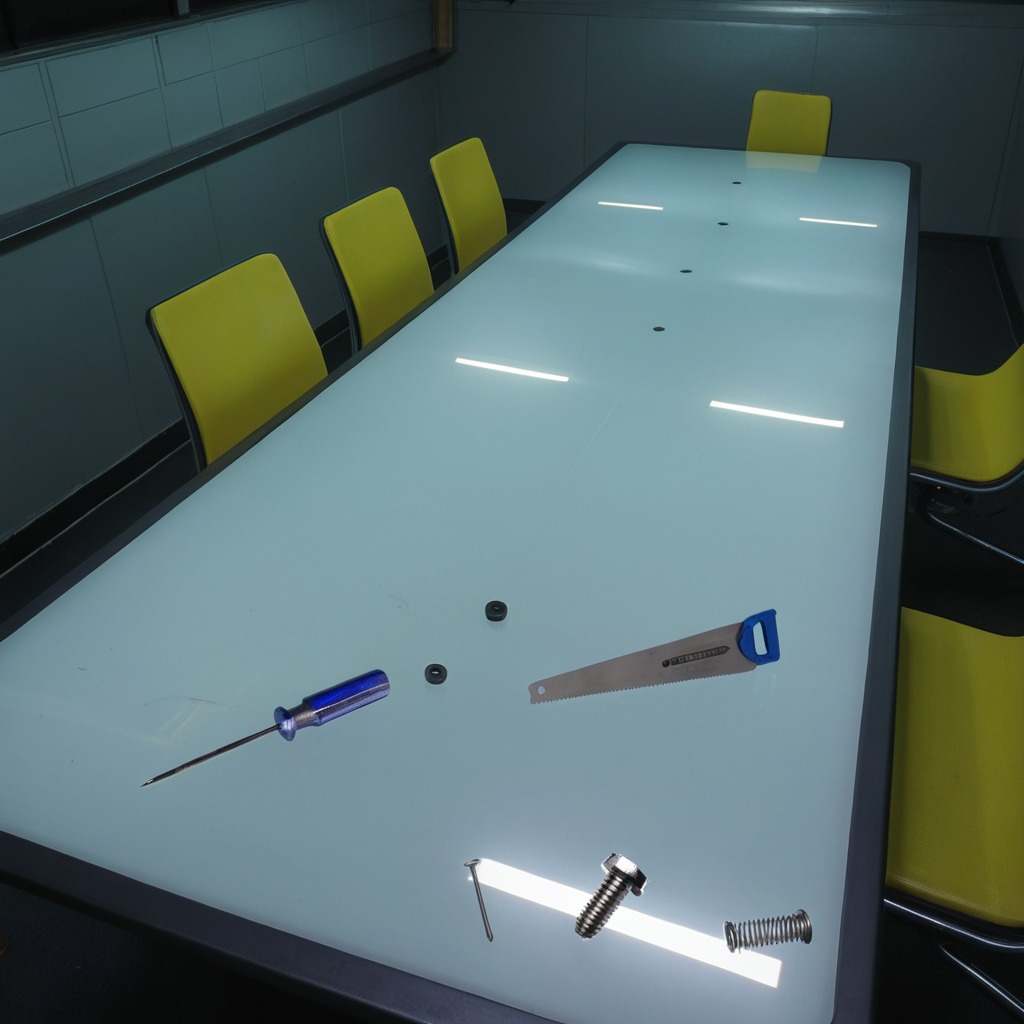
A metal machine screw, an iron nail, a coiled metal spring, a handheld metal saw, and a screwdriver are lying on the table.